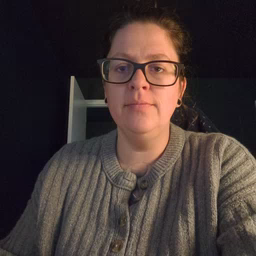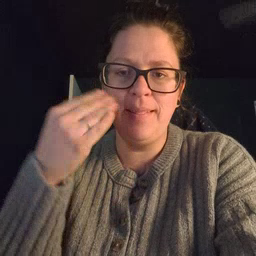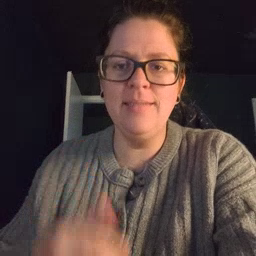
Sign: smile